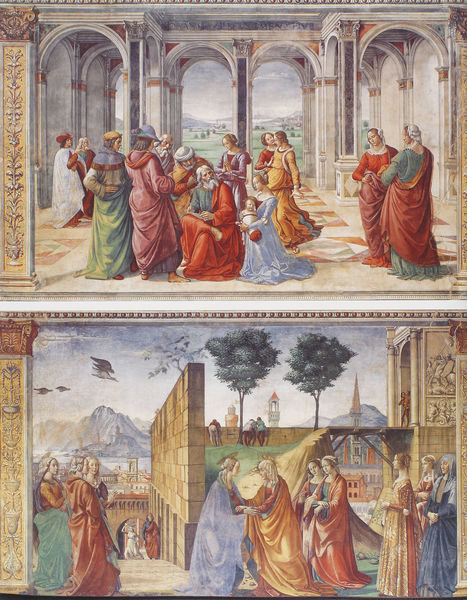
Titel: Cappella Tornabuoni
Künstler: Ghirlandaio
Standort: Florenz, S. Maria Novella, Cappella Tornabuoni (EU - I - Toskana)
Schlagwörter: baum, gemälde, bäume, landschaft, bunt, kleider, szene, gebäude, haus, wand, architektur, gelehrte, gewand, renaissance, genre, bogen, perspektive, schule, mauer, wandgemälde, rom, fresken, griechenland, maria, szenen, josef, jeus, verheisung